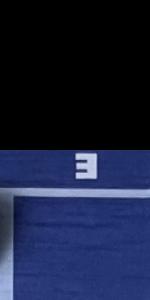
Label: Empty